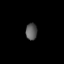
Tissue: lung
Cell type: Fibroblasts
Senescence score: 0.6154
Nuclear area (px): 187
Mean DAPI intensity: 90.636